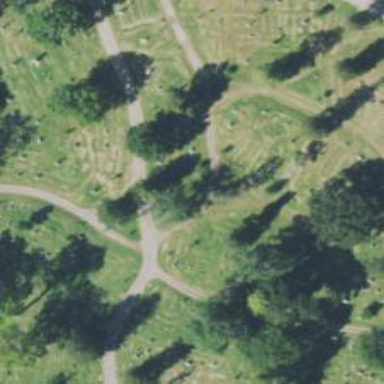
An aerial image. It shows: Cemetery.